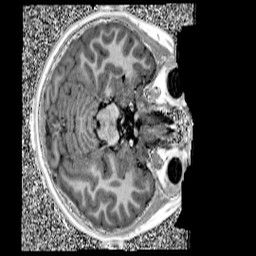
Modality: UNIT1
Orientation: axial
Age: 9
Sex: female
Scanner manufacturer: siemens
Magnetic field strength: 3 T
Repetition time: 4 s
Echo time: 0.00299 s